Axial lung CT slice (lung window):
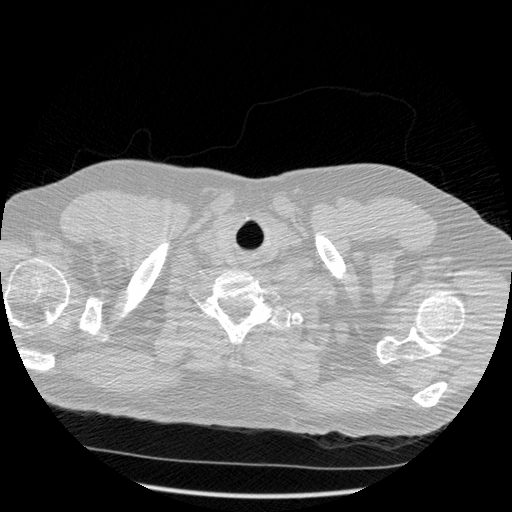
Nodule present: no